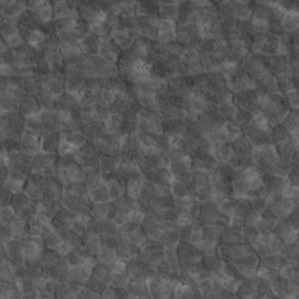
Label: non_frost